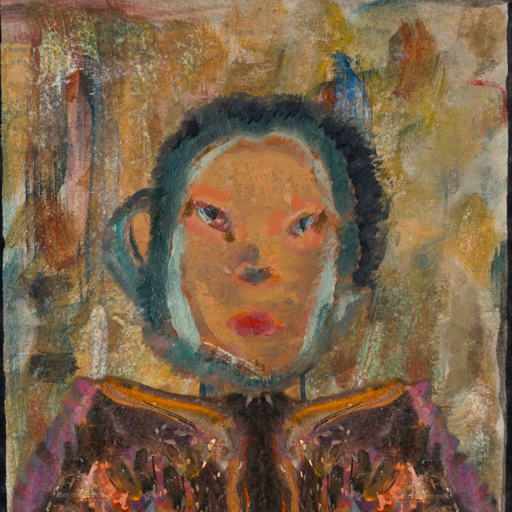
Background: Pipe, Head And Neck Front: In_The_Sun, Face Front: Boggyland, Bust: Gypsy_Queen, Hair Front: Boggyland, Head Accessory: Blank, Second Necklace: Blank, Necklace: Blank, Baby: Blank